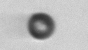
Label: bead